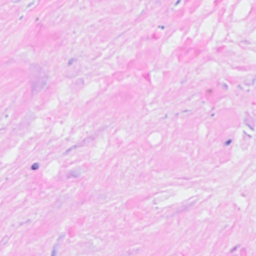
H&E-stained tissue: Breast